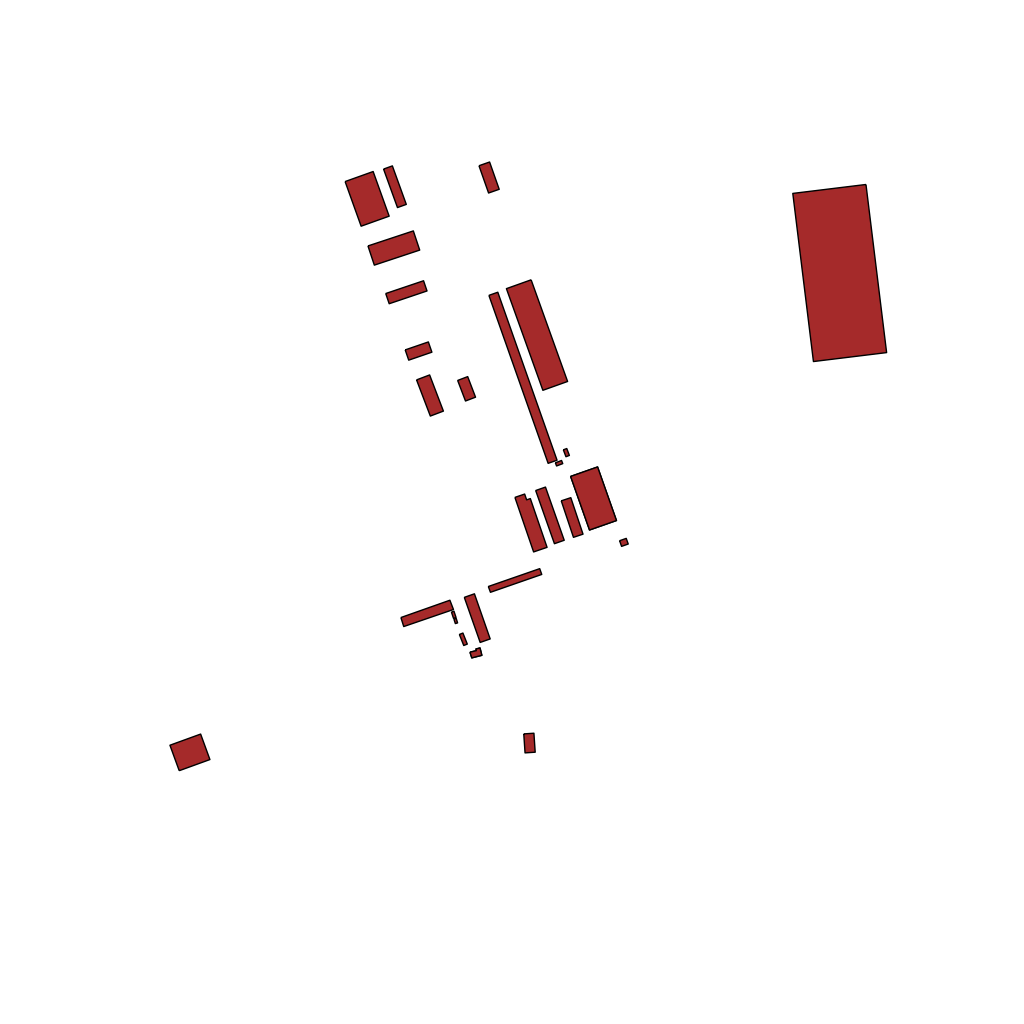
Tags: overhead vector_map, industrial, recreation, special, individual_rise, density_1, Building, Facility, 1.0 km²